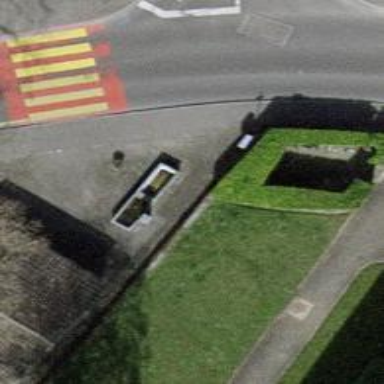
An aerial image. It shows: Fountain.